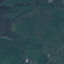
Land use / land cover: Pasture